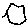
Label: hexagon